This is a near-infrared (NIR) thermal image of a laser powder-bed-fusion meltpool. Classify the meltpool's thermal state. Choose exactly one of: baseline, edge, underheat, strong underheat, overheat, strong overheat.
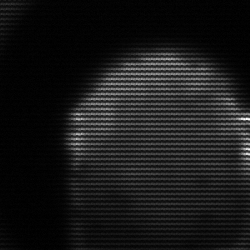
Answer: edge